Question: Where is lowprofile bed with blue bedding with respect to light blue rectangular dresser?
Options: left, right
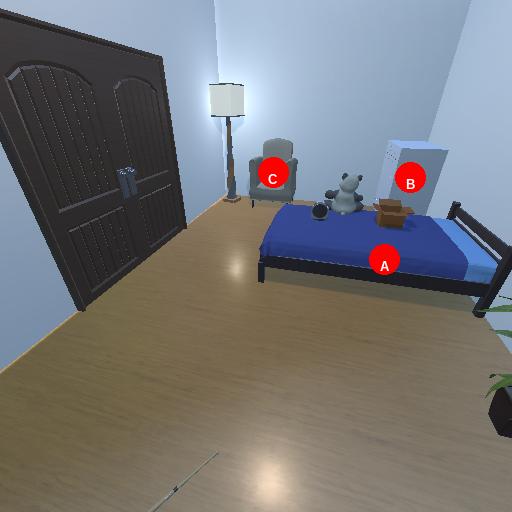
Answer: left